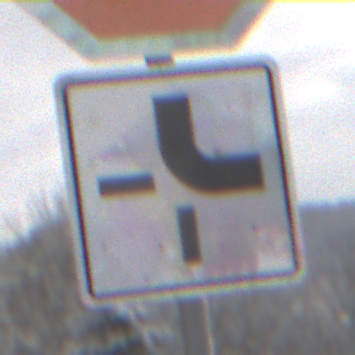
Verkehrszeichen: VerlaufVorfahrtsstrasse4
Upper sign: Stop
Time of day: MorningAfternoon
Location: Outdoor (Nature)
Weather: PartlyCloudy
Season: Winter
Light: Natural